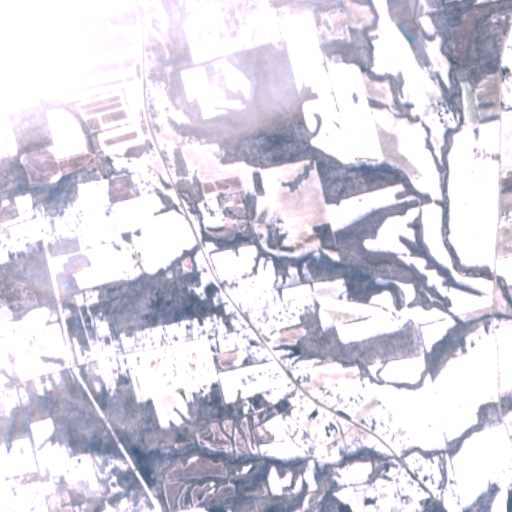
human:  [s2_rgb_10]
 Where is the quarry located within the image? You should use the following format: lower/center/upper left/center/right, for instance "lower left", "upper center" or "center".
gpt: The quarry is located in the lower left of the image.
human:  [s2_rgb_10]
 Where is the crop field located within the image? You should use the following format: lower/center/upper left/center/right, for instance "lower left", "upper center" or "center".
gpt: There is no crop field in the image.